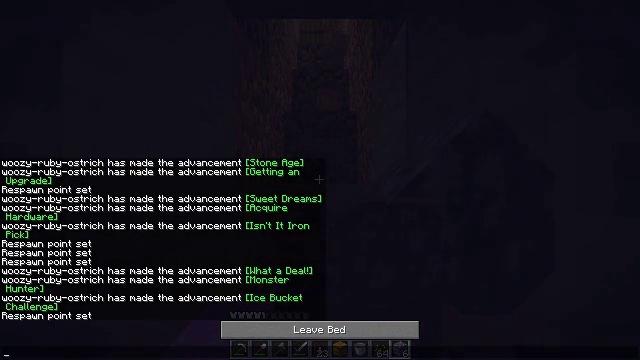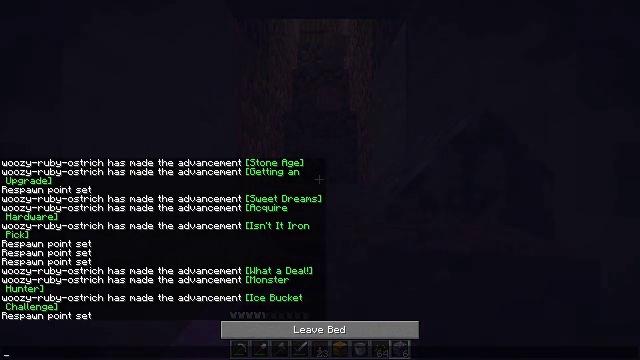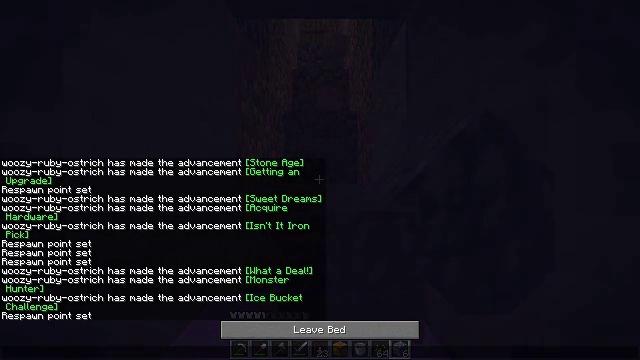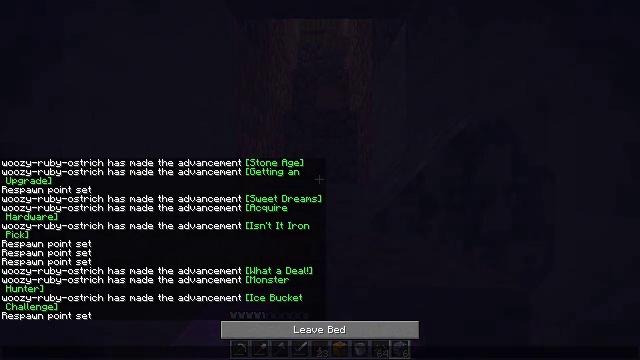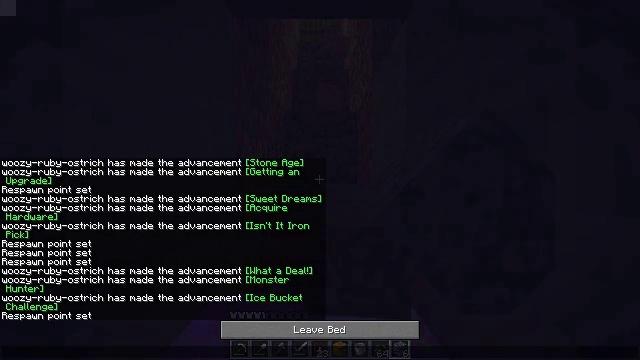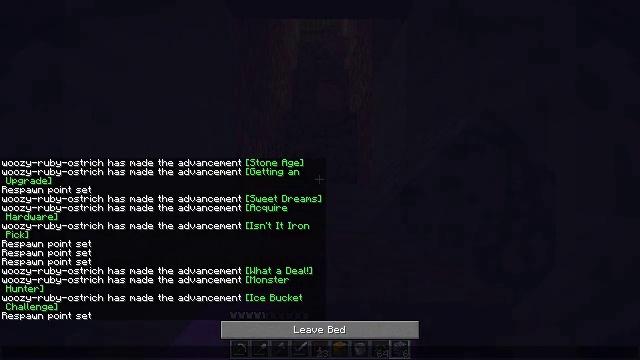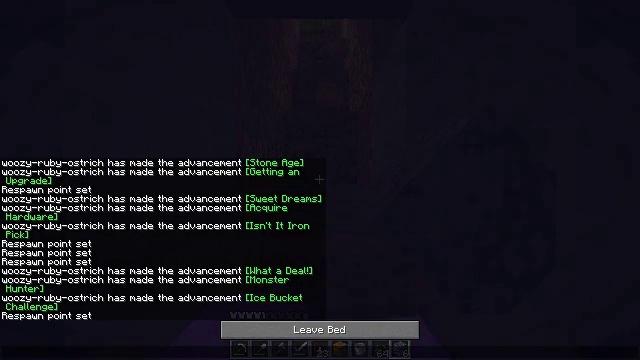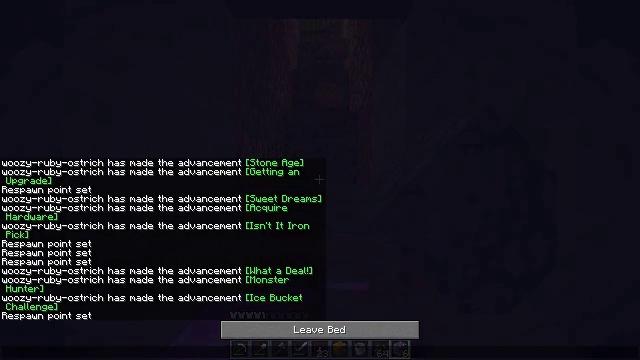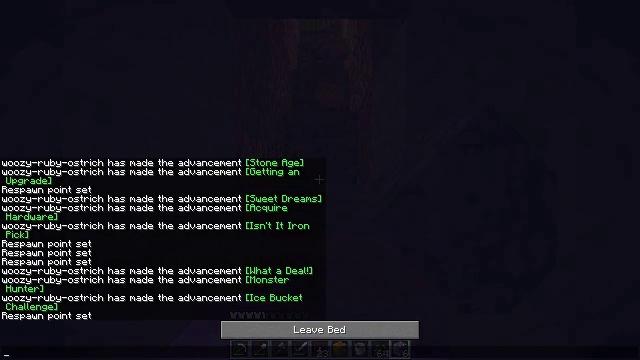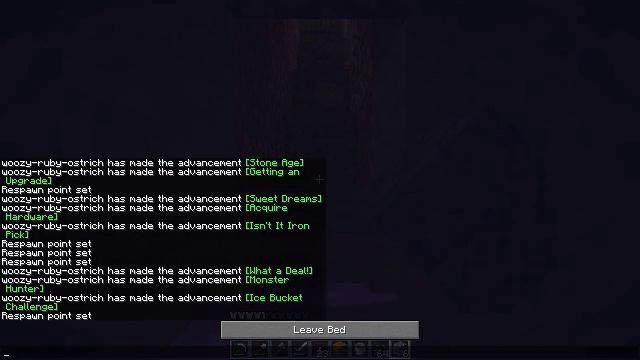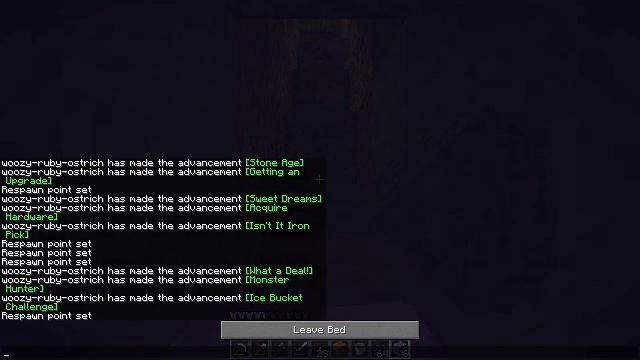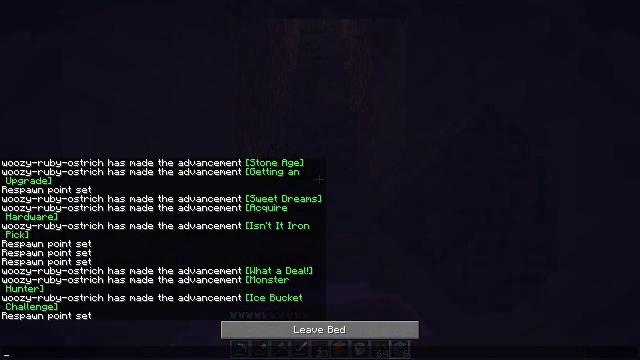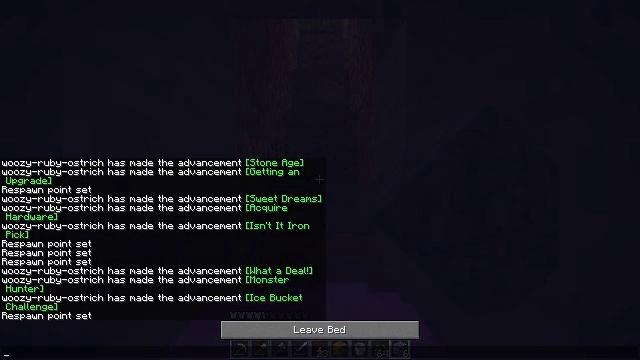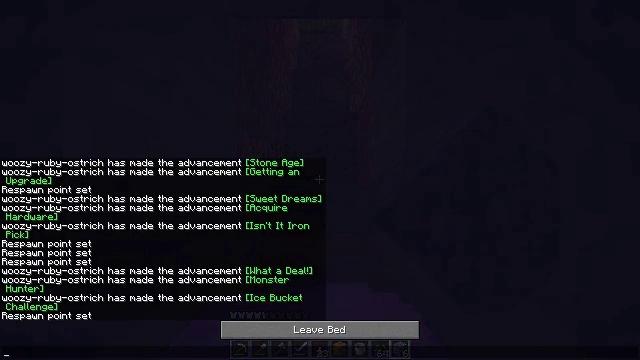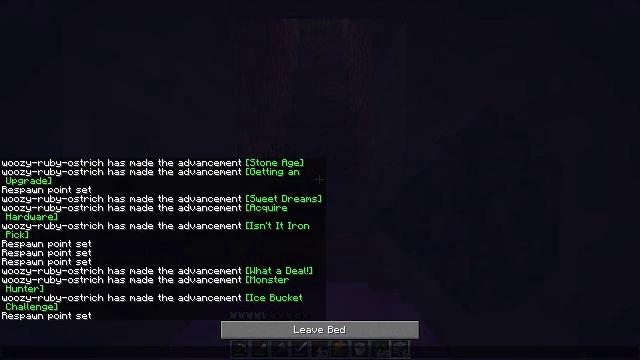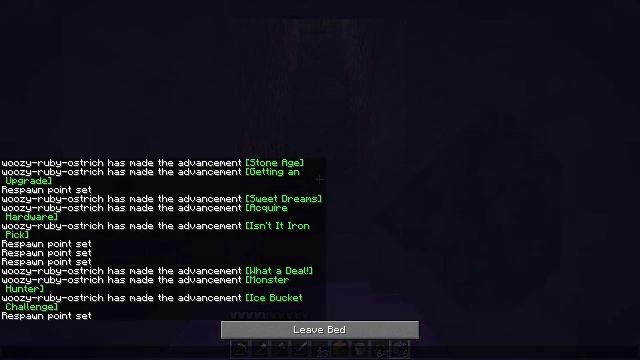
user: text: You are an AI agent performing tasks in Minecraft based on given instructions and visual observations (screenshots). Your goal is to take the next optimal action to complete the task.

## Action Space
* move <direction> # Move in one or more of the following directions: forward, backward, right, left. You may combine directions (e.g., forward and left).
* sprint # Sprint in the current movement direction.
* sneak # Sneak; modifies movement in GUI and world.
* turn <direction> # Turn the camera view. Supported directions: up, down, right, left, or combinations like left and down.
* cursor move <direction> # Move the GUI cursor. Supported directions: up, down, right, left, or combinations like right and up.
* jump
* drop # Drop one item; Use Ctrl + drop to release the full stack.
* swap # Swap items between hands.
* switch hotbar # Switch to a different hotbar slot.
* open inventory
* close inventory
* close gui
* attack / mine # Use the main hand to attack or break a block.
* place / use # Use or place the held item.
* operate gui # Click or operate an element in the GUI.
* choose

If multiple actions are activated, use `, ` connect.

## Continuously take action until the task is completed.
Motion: motion action
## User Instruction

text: Mine the lime bed to collect it.
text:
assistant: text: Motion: no_op
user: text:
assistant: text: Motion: no_op
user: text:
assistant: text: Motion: no_op
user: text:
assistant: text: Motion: no_op
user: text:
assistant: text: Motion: no_op
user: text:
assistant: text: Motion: no_op
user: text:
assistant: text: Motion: no_op
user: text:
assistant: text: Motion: no_op
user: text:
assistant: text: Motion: no_op
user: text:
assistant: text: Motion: no_op
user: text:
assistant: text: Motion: no_op
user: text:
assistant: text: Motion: no_op
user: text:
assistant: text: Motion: no_op
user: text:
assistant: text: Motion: no_op
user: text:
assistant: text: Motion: no_op
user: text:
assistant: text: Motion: no_op
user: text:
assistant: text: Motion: no_op
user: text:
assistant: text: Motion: no_op
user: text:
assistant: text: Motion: no_op
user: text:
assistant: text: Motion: no_op
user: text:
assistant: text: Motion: no_op
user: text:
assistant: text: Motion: no_op
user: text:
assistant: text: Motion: no_op
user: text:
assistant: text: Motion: no_op
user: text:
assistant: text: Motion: no_op
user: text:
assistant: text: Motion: close gui
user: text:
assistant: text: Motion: no_op
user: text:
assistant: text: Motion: no_op
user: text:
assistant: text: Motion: no_op
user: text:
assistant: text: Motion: no_op